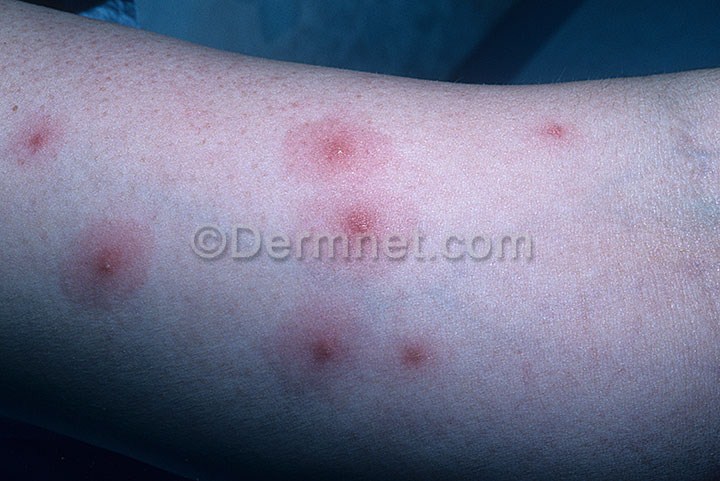
Disease: Cellulitis Impetigo and other Bacterial Infections